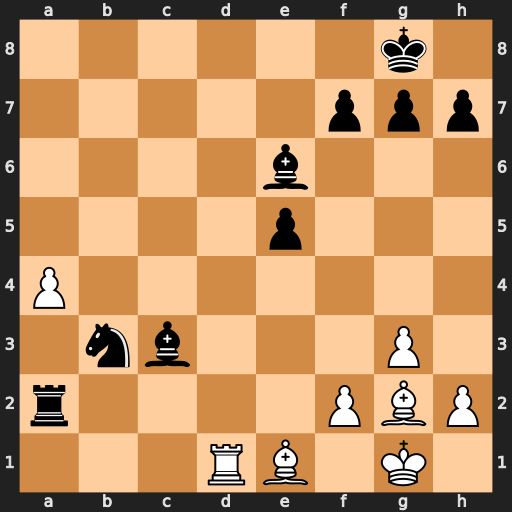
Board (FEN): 6k1/5ppp/4b3/4p3/P7/1nb3P1/r4PBP/3RB1K1
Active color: w
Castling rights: -
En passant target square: -
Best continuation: Rd8#